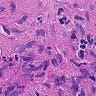
Metastatic tissue present: yes